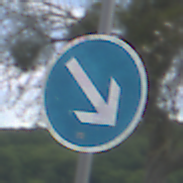
Verkehrszeichen: VorgeschriebeneVorbeifahrtRechts
Umgebung: Outdoor, RoadRail
Tageszeit: Midday
Wetter: PartlyCloudy
Licht: Natural
Jahreszeit: NotSpecified
Kontrast: LowContrast